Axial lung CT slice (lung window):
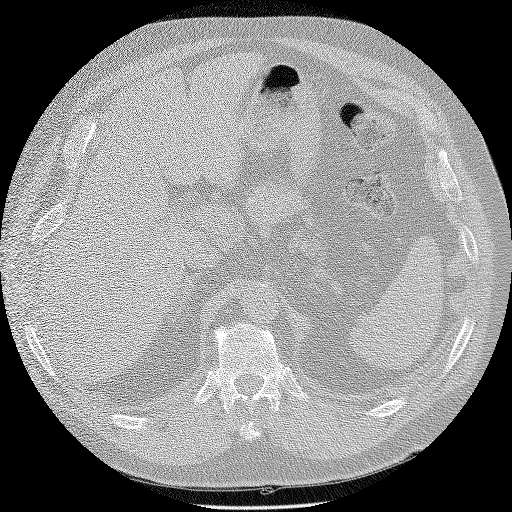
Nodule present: no